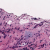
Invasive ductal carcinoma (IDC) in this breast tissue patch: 1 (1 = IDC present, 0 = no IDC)